Question: I need my JTable to automatically re-size its column widths to fit the content. I found the <URL> class very useful. But there's a small problem. Say i have 5 columns, and their content is very short. In that case, if i use the auto adjuster, it sets the first four columns widths according to their content and gives all the rest of space to the last column. Please see the example.

Here the last column, 'Balance' is given all the excess space. But what if i need to give that space to one of the middle columns. In the above case, i need to assign that space to the third column, 'name'. I tried modifying the 'TableColumnAdjuster' class's 'adjustColumns()' method. But I couldn't get it working.
I tried both 'column.setPreferredWidth()' and 'column.setWidth()' for changing column sizes. But seems it doesn't change anything. How can I effectively change the column sizes of a 'JTable'. If there's some other alternative or a direct answer to my main problem, that's better. Thanks!
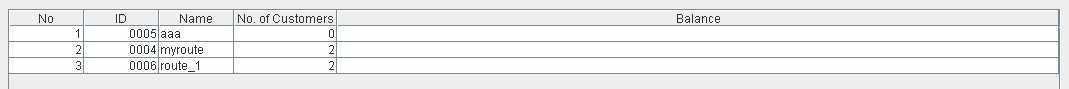
Answer: You can try the next:
'''
public void resizeColumnWidth(JTable table) {
final TableColumnModel columnModel = table.getColumnModel();
for (int column = 0; column < table.getColumnCount(); column++) {
int width = 15; // Min width
for (int row = 0; row < table.getRowCount(); row++) {
TableCellRenderer renderer = table.getCellRenderer(row, column);
Component comp = table.prepareRenderer(renderer, row, column);
width = Math.max(comp.getPreferredSize().width +1 , width);
}
if(width > 300)
width=300;
columnModel.getColumn(column).setPreferredWidth(width);
}
}
'''

If you have:
'''
table.setAutoResizeMode(JTable.AUTO_RESIZE_OFF);
'''